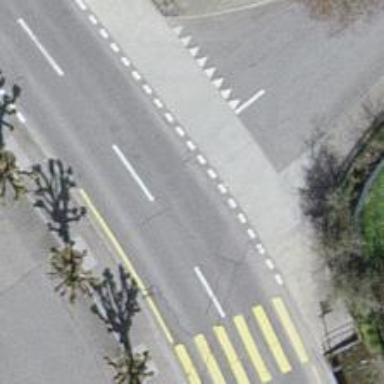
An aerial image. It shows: Tertiary road.